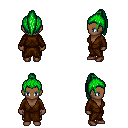
a pixel art fantasy rpg character, female body template, human, dark skin, brown robe, gold greaves, green long topknot hairstyle, brown shoes, four views (front, back, left, right), 2x2 character sprite sheet, small pixel art, hard edges, no anti-aliasing